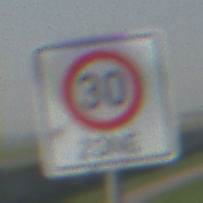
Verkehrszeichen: BeginnZone30
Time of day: MorningAfternoon
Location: Outdoor (Special)
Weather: Clear
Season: NotSpecified
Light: Natural